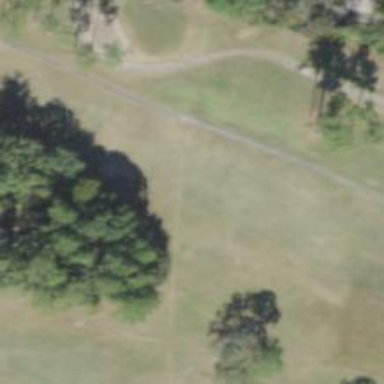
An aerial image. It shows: Golf hole.